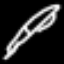
Label: pencil